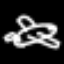
Label: airplane